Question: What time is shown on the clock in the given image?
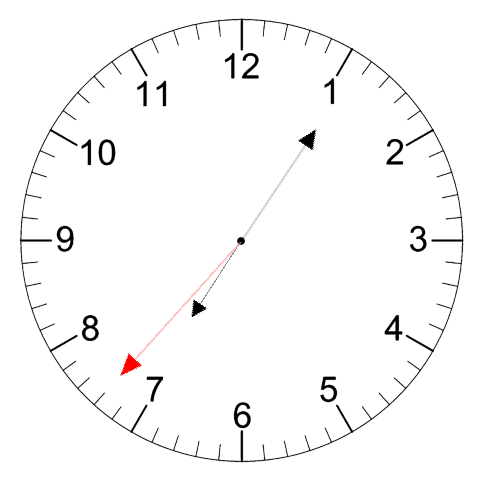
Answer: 07:05:37